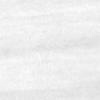
Label: no_change